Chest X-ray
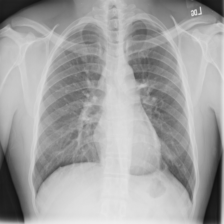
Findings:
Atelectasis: negative
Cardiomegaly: negative
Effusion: negative
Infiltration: negative
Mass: negative
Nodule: negative
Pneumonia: negative
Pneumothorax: negative
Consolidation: negative
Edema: negative
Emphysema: negative
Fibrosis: negative
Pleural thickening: negative
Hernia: negative